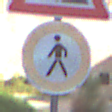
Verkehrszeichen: VerbotFussgaenger
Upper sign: Arbeitsstelle
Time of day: SunriseSunset
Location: Outdoor (Urban)
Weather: PartlyCloudy
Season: NotSpecified
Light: Natural